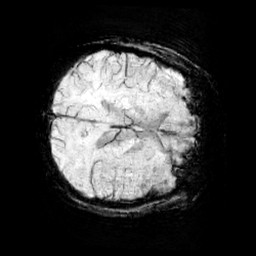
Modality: minIP
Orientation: axial
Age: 10
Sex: female
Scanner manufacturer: siemens
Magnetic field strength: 3 T
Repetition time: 0.027 s
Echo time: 0.02 s